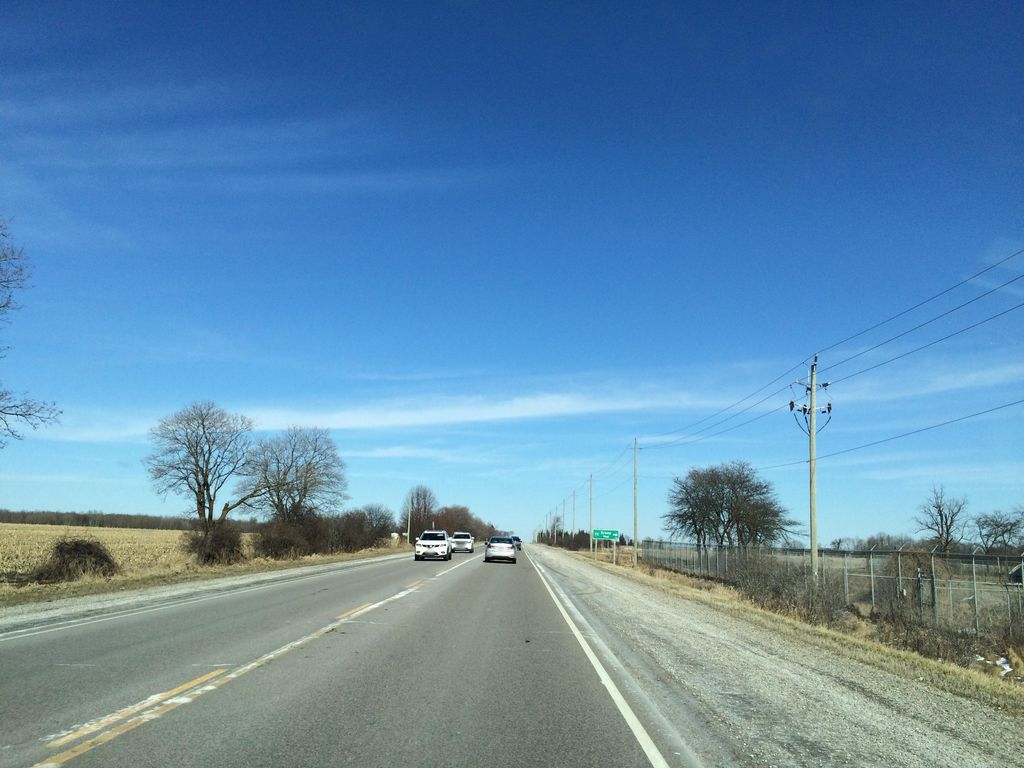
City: kitchener-waterloo